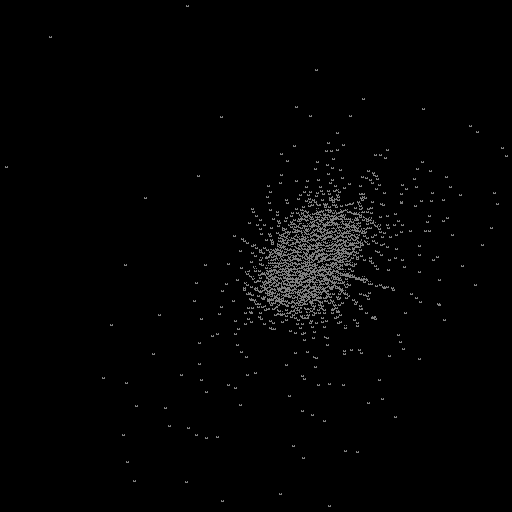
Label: supernova